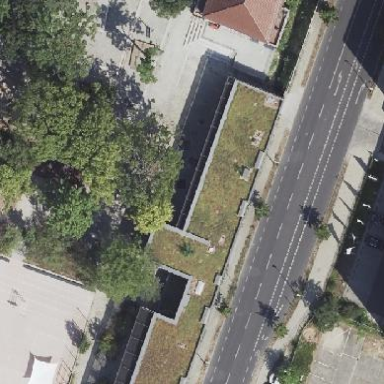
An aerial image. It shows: Close-up view of roof of building.